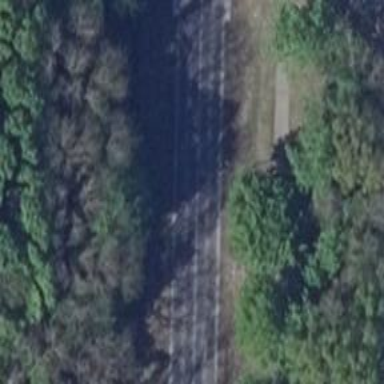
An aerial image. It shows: Asphalt road classified as tertiary.